Question: I'm not a UI person, so I'm hoping to get some suggestions for how to draw this in Swing. I want to end up with something like the figure below.

It's showing availability over time (time axis not shown in image, but it'd be at the bottom or top). The vertical bar represents the current time. I looked at libraries like JFreeChart, but I don't see anything that can easily be turned into this, or did I miss something? It's easy enough to draw something like this manually by overriding paint() in a JPanel or something, but I don't want to have to manually handle the collapsing/expanding logic over elements on the left. My next thought was maybe a JTree with custom cells where I could draw the availability bars. This way I won't have to deal with the collapse/expand logic.
Any suggestions? Is there a charting/graphing library I could use? Should I do it from scratch? Extend some existing Swing component?
Thanks
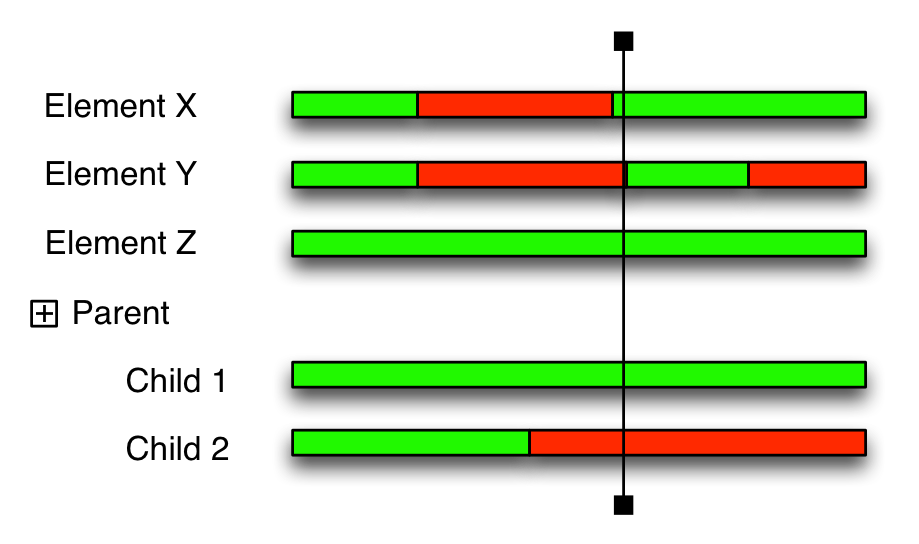
Answer: <URL> and a suitable table cell renderer.